Interaction volume radius: 5 \u00c5
Interaction volume height: 20 \u00c5
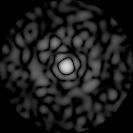
Disorder parameter: 0.8535